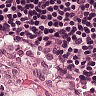
Metastatic tissue present: no